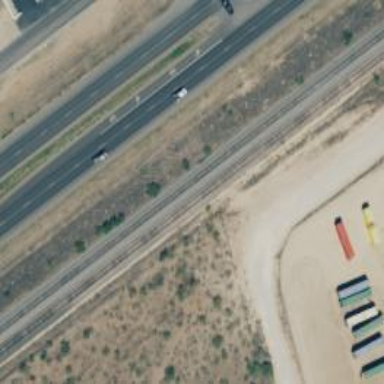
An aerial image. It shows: Rail spur service.